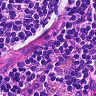
Metastatic tissue present: no